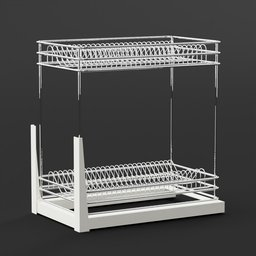
Label: appliances